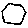
Label: hexagon